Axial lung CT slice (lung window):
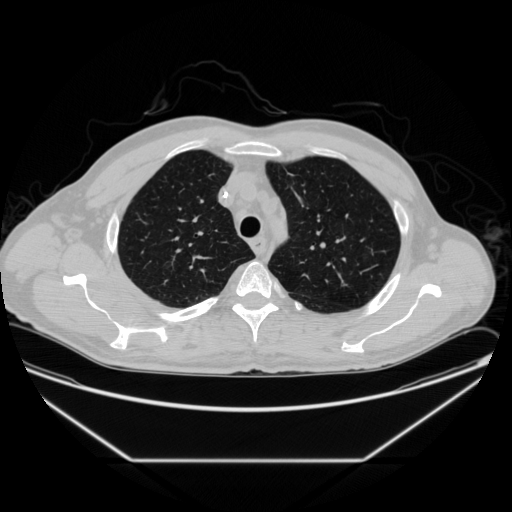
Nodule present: no